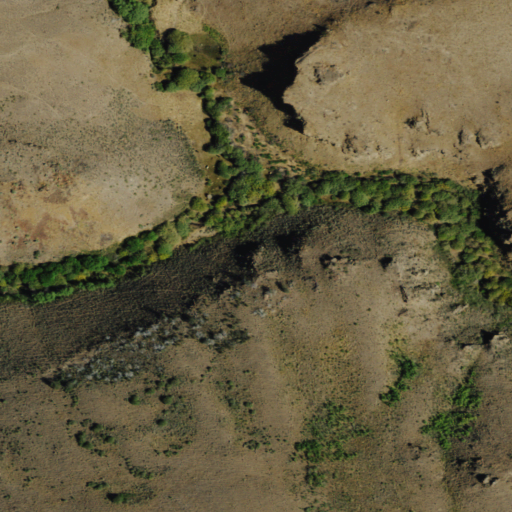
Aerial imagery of plain(s) in Nevada named Circular Flat containing shrub, grassland, and evergreen forest